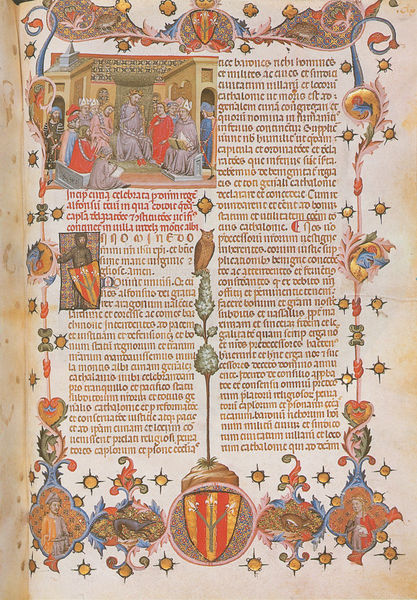
Titel: Libre de privilegie de Lérida/ Beschlüsse zur Hofversammlung
Standort: Herkunft: Lérida (EU - E - Katalonien)
Schlagwörter: blau, menschen, bunt, rot, bild, kirche, gold, krone, ranken, schrift, bilder, spalten, könig, thron, schild, buch, druck, sterne, seite, text, initiale, ritter, buchseite, ecken, herzen, wappen, jesus, mittelalter, bischöfe, lilien, eule, miniatur, fraktur, latein, buchmalerei, pantokrator, illumination, pantocrator